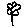
Label: flower